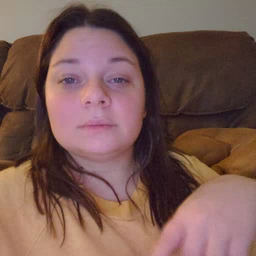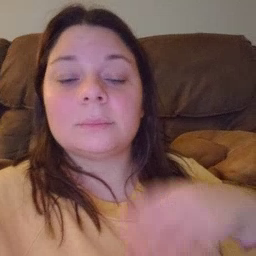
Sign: blue